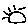
Label: sun